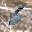
Label: 6